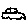
Label: car